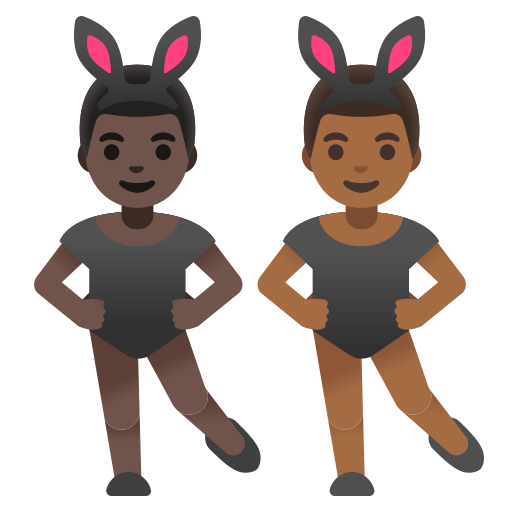
Emoji: 👨🏿‍🐰‍👨🏾